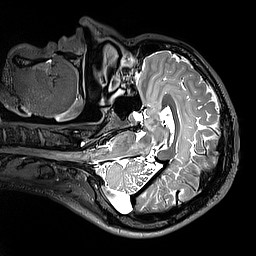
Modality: T2w
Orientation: axial
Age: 28
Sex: male
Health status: healthy
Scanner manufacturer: siemens
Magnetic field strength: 3 T
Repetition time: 3.2 s
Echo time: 0.412 s